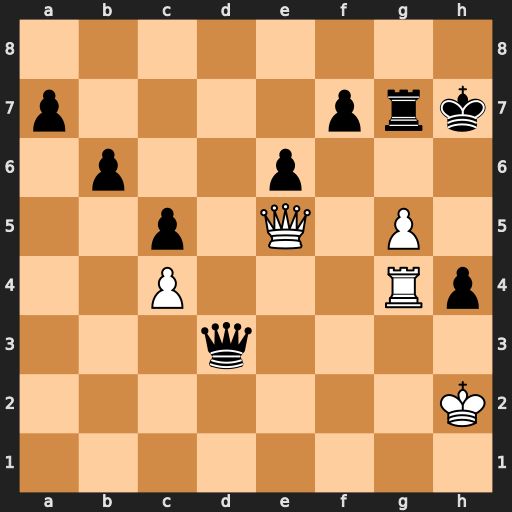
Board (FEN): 8/p4prk/1p2p3/2p1Q1P1/2P3Rp/3q4/7K/8
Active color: w
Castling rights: -
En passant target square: -
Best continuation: Rxh4+ Kg8 Qb8+ Qd8 Qxd8#